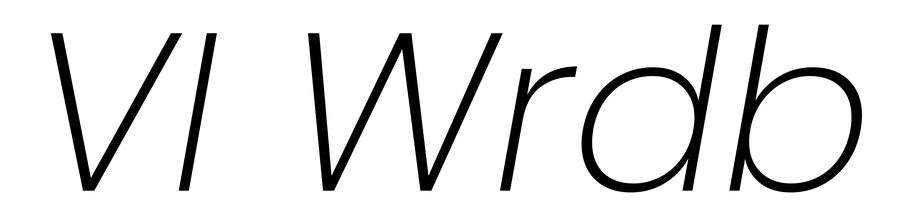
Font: Poppins-ExtraLightItalic